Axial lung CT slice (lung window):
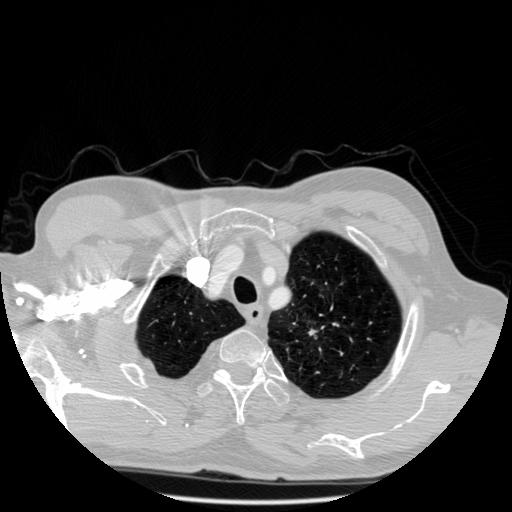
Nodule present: yes
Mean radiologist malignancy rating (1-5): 4.667